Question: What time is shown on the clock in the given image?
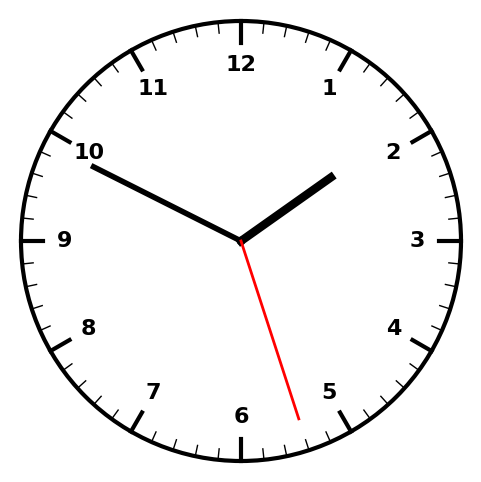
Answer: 01:49:27